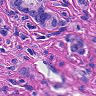
Metastatic tissue present: yes